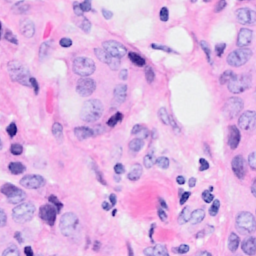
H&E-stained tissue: Breast